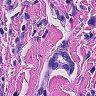
Metastatic tissue present: yes